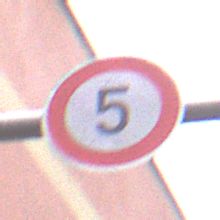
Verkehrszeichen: Geschwindigkeit5
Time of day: Midday
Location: Outdoor (Urban)
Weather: Overcast
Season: NotSpecified
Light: Natural